Field crop: tomato
Growth stage: 1
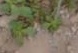
Species: portulaca